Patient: sex M, age 45
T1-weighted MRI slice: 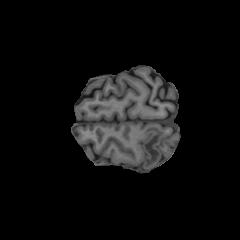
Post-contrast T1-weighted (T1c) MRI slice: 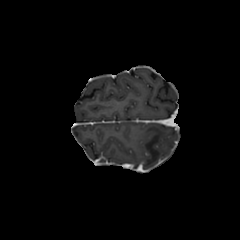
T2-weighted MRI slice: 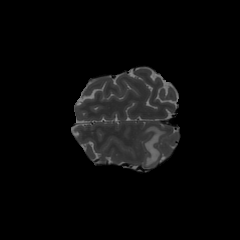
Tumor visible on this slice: yes
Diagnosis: Astrocytoma, IDH-wildtype
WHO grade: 2